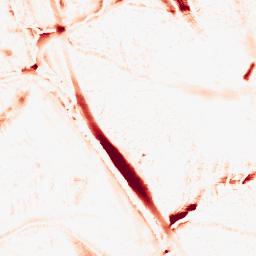
Category: morphological
Decomposition family: morphological_ellipse
Decomposition parameters: operation: opening
width: 20
height: 30
Upsampling method: bicubic
Upsampling parameters: scale: 4
Upsampling scale: 4